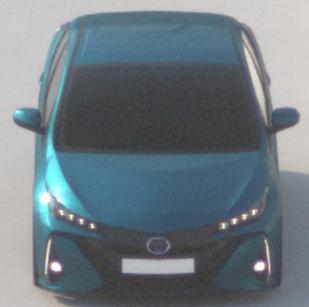
Make: Toyota
Model: Prius 1.8 Plug-In Hybrid
Detailed model: Prius (XW5) Plug-In
Model produced from: 2019/07
Model produced until: 2020/07
Doors: 5
Color: blue
Road condition: dry road
Daytime: morning or afternoon
Contrast: high contrast